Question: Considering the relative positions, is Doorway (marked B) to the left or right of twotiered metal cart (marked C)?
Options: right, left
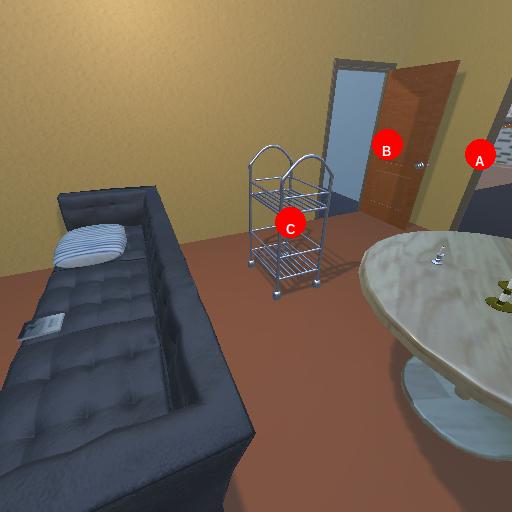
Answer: right